Field crop: maize
Growth stage: 2
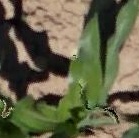
Species: maize